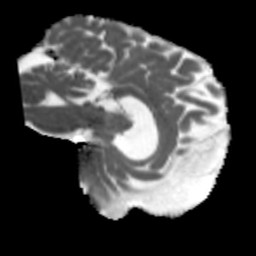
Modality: MD
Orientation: sagittal
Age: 56
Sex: male
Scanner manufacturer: siemens
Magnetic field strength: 3 T
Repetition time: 5.47 s
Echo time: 0.0854 s